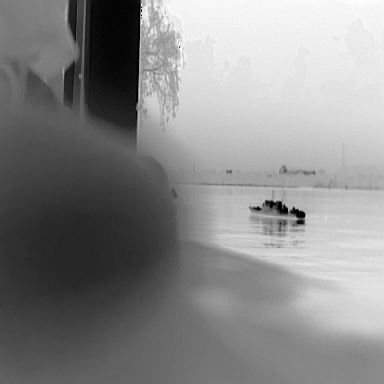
There is a warship in the infrared image.